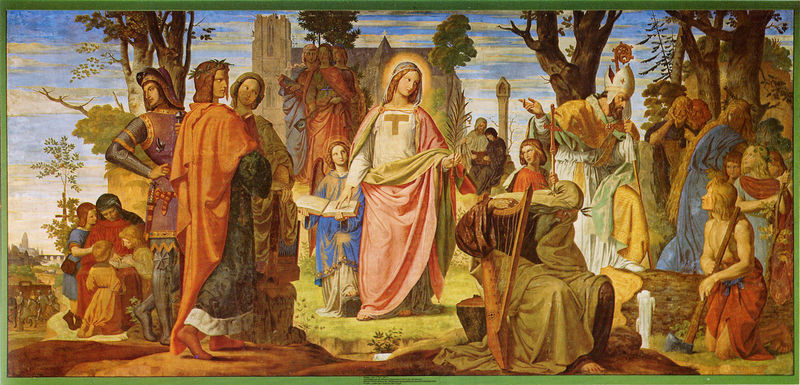
Titel: Die Einführung der Künste in Deutschland durch das Christentum
Künstler: Philipp Veit
Standort: Frankfurt (am Main)
Institution: Das Städel, Städelsches Kunstinstitut und Städtische Galerie
Schlagwörter: baum, blau, feder, gemälde, gruppe, hand, himmel, mann, nackt, schatten, umhang, wolken, baumstämme, bäume, frauen, gelb, grün, landschaft, menschen, mädchen, sitzen, stadt, äste, braun, bunt, fenster, frau, hell, hintergrund, kleid, licht, männer, orange, pastell, szene, weiss, zeichen, dach, gebäude, gras, haus, rot, tier, tiere, tuch, wiese, wolke, malerei, alt, bart, bibel, halten, mensch, rahmen, stehen, steine, instrument, öl, ast, baumstamm, natur, stamm, wolen, brücke, kirche, gewand, gewänder, kind, musik, pflanze, gotik, krone, rosa, kinder, pferd, pferde, reiter, turm, engel, farbig, schrift, alter mann, stab, figuren, romantik, querformat, stämme, bischof, papst, soldaten, thron, dichter, thomas, wandmalerei, faltenwurf, junge, zeigen, nazarener, leuchten, barfuss, paradies, ruine, antike, buch, burg, kreuz, religion, dom, erdfarben, zweig, schwert, text, soldat, helm, beten, allegorie, kranz, lorbeer, lorbeerkranz, ritter, rüstung, kathedrale, rückansicht, palmzweig, harnisch, heiligenschein, pfarrer, nimbus, jesus, axt, holzfäller, dolch, mittelalter, dante, andacht, priester, fingerzeig, präraffaeliten, bischöfe, geistliche, heiliger, mitra, tiara, umhänge, heilige, leuchtend, hirtenstab, erleuchtung, deutsche romantik, harfe, heilig, maria, magdalena, beil, anbetung, christen, maria magdalena, hirten, leier, christentum, sakralbau, dornenkranz, grell, präraphaeliten, balkenkreuz, menschne, ikonographie, märtyrerin, bildstock, zeigegestus, bischofsstab, strahlenkranz, overbeck, aura, cornelius, krummstab, helig, parnass, gruppierungen, aureolen, haarfe, christianisierung, sat, blaurotgelb, dornenlranz, eriter, frau predigt, idealistisch, #grün, mirta